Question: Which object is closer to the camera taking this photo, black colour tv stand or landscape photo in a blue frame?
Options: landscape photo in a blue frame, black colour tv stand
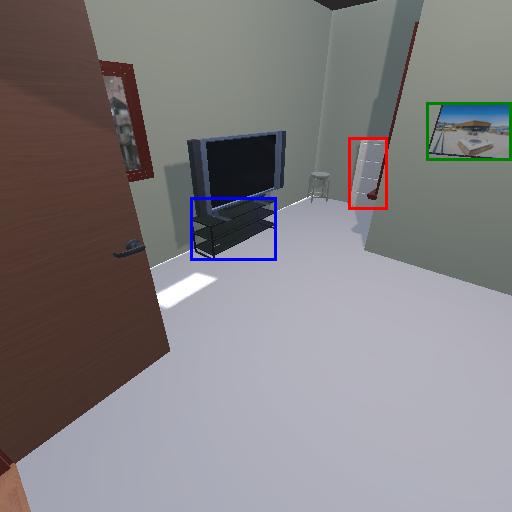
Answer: landscape photo in a blue frame